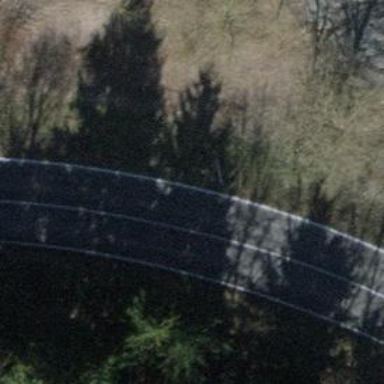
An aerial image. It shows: Secondary road with asphalt surface.